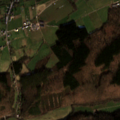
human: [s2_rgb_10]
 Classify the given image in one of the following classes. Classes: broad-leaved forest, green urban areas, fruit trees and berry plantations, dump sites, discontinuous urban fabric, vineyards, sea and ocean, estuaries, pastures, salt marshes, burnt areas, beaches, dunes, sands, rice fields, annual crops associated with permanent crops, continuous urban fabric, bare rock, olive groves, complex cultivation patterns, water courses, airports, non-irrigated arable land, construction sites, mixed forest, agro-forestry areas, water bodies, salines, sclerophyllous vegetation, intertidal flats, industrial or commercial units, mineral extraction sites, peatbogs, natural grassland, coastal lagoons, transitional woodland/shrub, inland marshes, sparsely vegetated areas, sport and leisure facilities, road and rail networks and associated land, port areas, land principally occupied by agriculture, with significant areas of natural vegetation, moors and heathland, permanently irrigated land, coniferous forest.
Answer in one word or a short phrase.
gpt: discontinuous urban fabric, pastures, complex cultivation patterns, broad-leaved forest, mixed forest